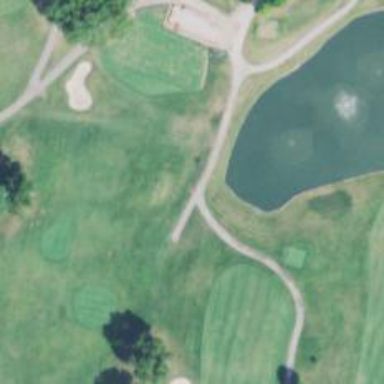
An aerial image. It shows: Service road used as golf cart path.